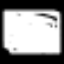
Label: squiggle